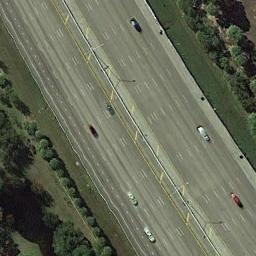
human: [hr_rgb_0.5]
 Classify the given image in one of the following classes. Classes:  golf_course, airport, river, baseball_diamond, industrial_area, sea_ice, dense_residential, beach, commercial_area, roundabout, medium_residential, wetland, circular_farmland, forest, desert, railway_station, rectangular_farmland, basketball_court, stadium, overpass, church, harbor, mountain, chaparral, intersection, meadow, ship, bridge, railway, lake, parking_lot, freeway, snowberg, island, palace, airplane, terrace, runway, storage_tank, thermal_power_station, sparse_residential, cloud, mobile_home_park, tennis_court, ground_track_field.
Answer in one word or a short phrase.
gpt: freeway